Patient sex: M
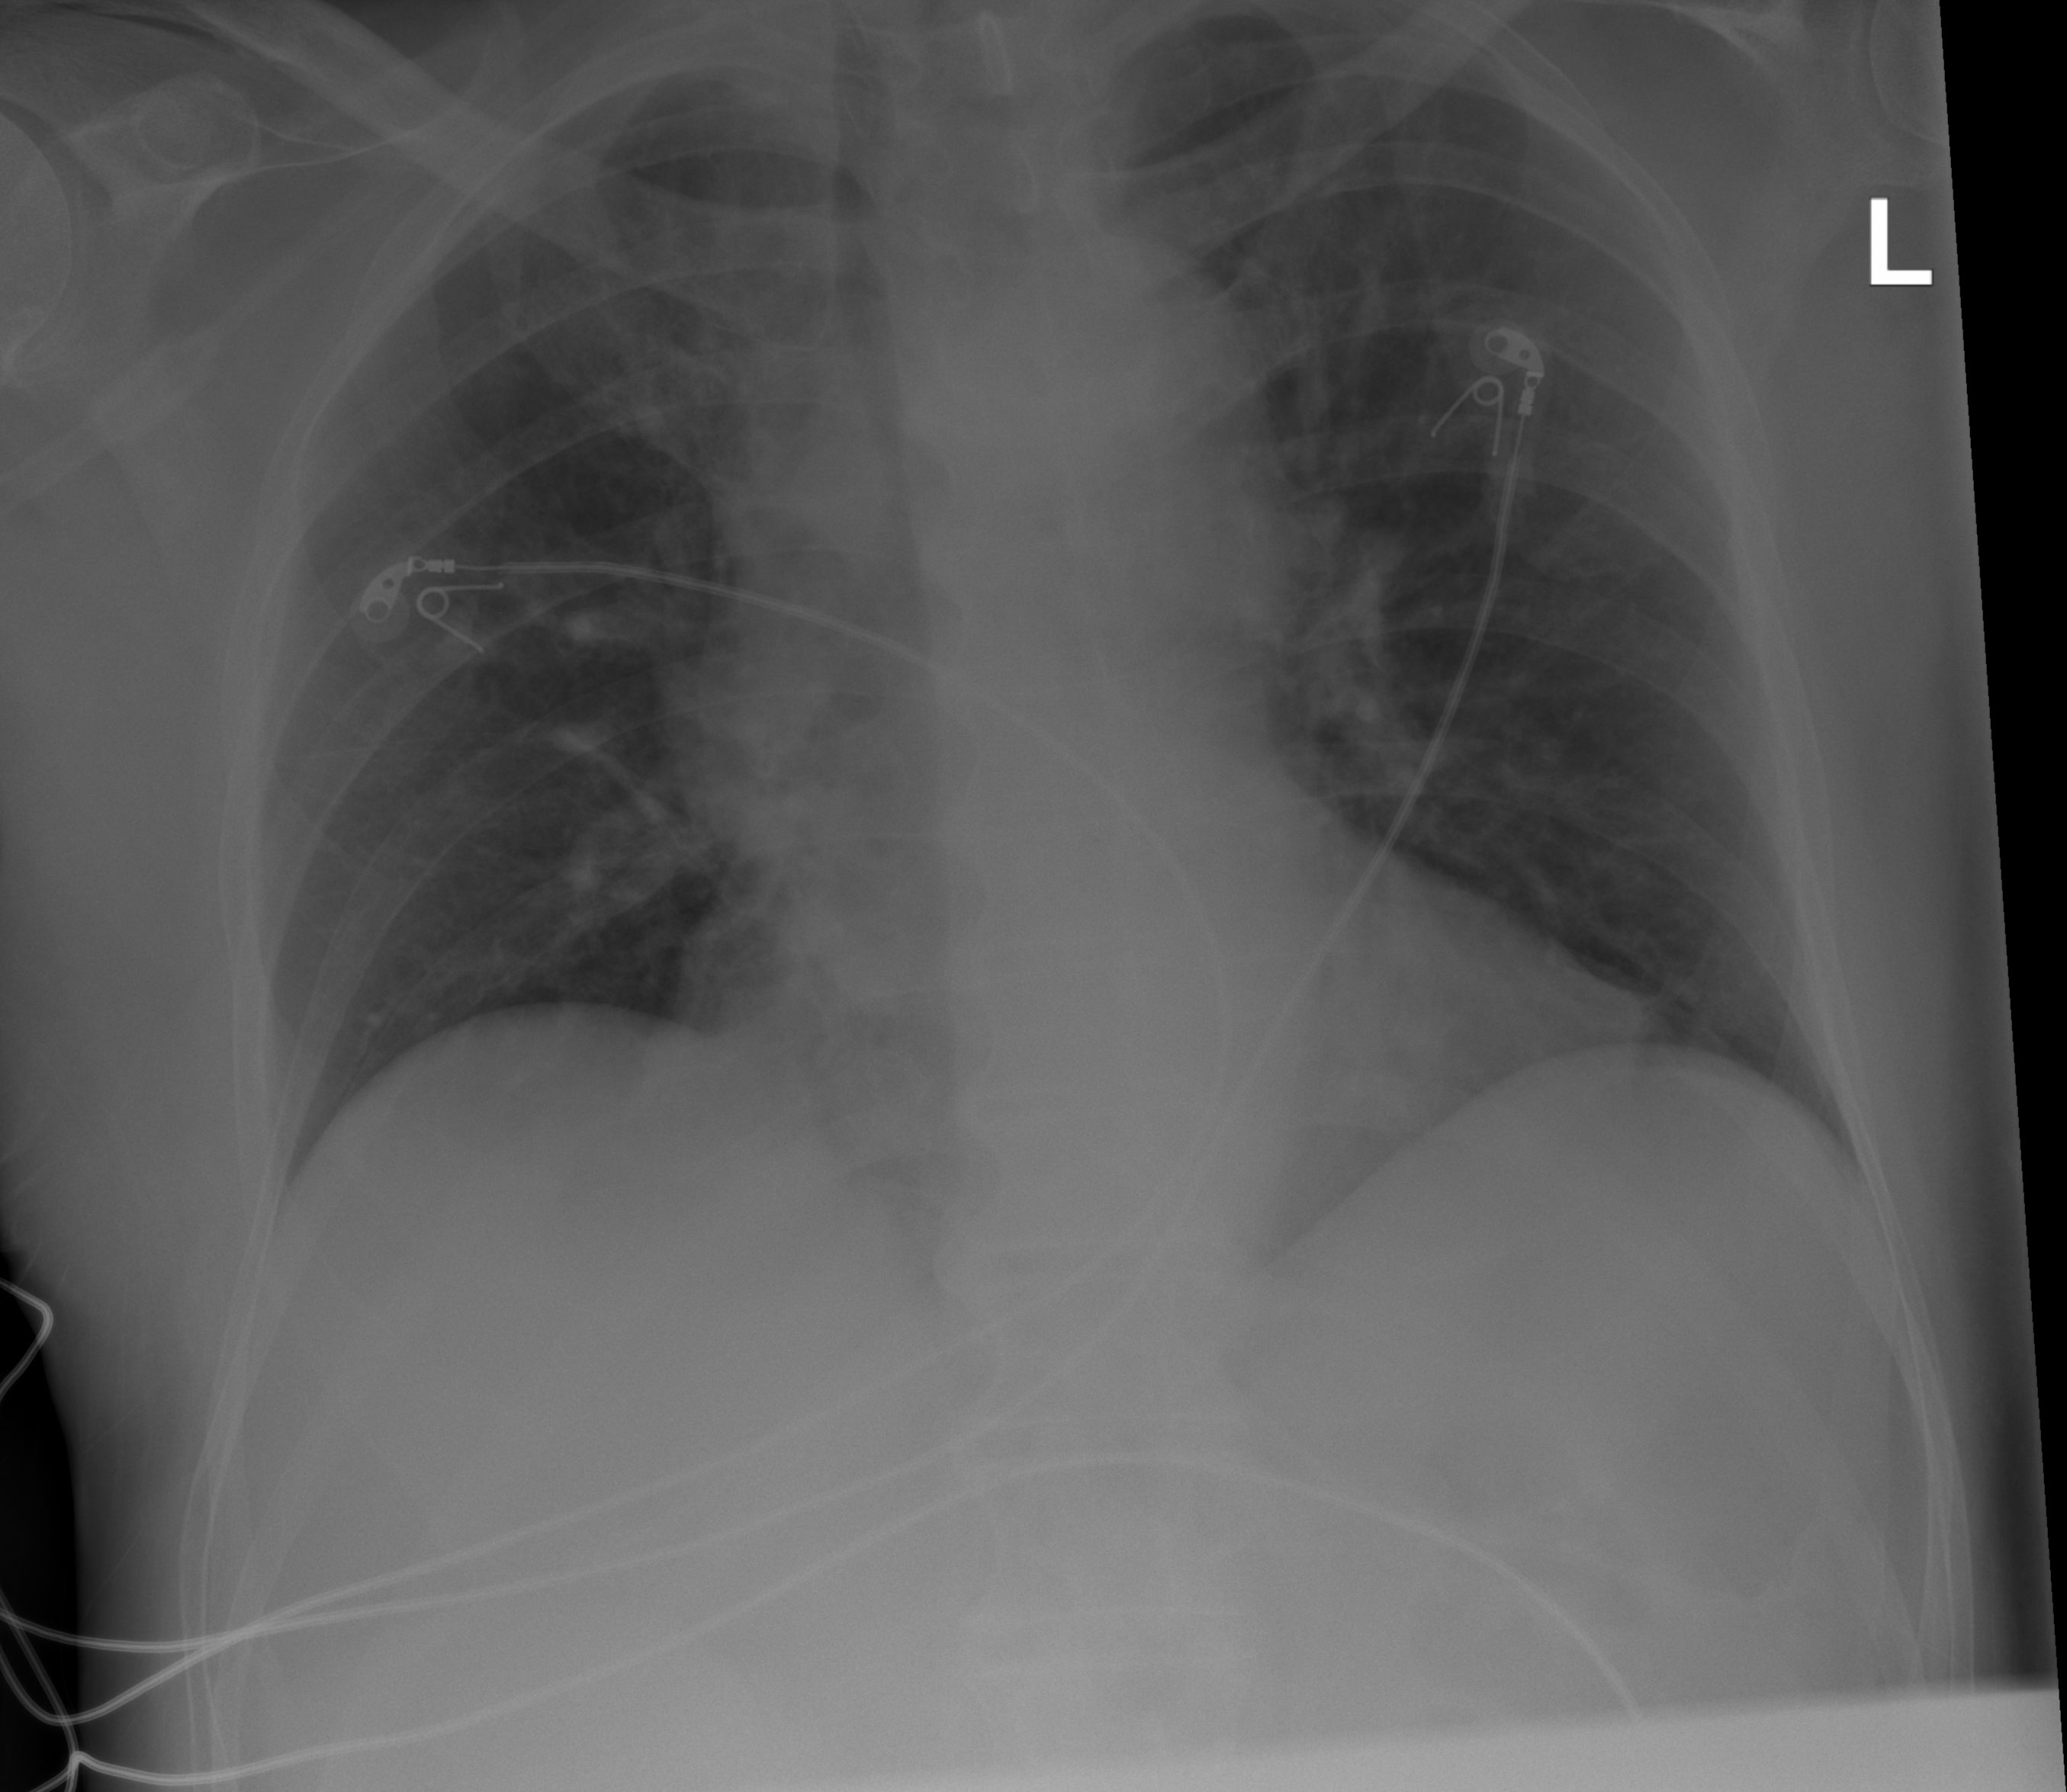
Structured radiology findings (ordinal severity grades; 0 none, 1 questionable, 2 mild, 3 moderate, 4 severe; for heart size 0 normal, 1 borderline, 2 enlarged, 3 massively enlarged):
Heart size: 2
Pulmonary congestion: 3
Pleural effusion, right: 0
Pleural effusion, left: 0
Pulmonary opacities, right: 0
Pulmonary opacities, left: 0
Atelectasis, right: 0
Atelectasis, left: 0